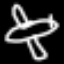
Label: airplane